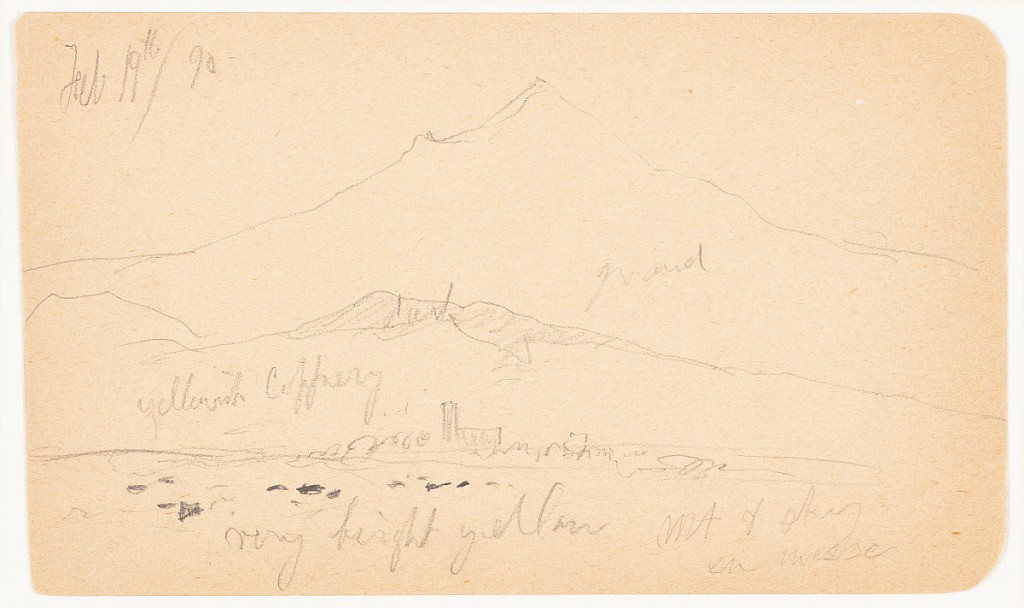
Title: Popocatépetl, from Cuautlixco, Mexico
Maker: Frederic Edwin Church, American, 1826–1900
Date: February 19, 1890
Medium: Graphite on tan wove paper
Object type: Drawing
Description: Landscape sketch showing a view of the volcano Popocatépetl from the vicinity of Cuautlixco, Mexico. The foreground consists of flat terrain dotted with bushes that leads to a loosely rendered building--likely a church--in the middle distance at center. Behind it, two rugged hills are visible at center and left. In the background, the conical peak of Popocatépetl looms over the scene in outline. Its subsidiary peak, known as "El Fraile" is visible on its left slope.